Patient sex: M
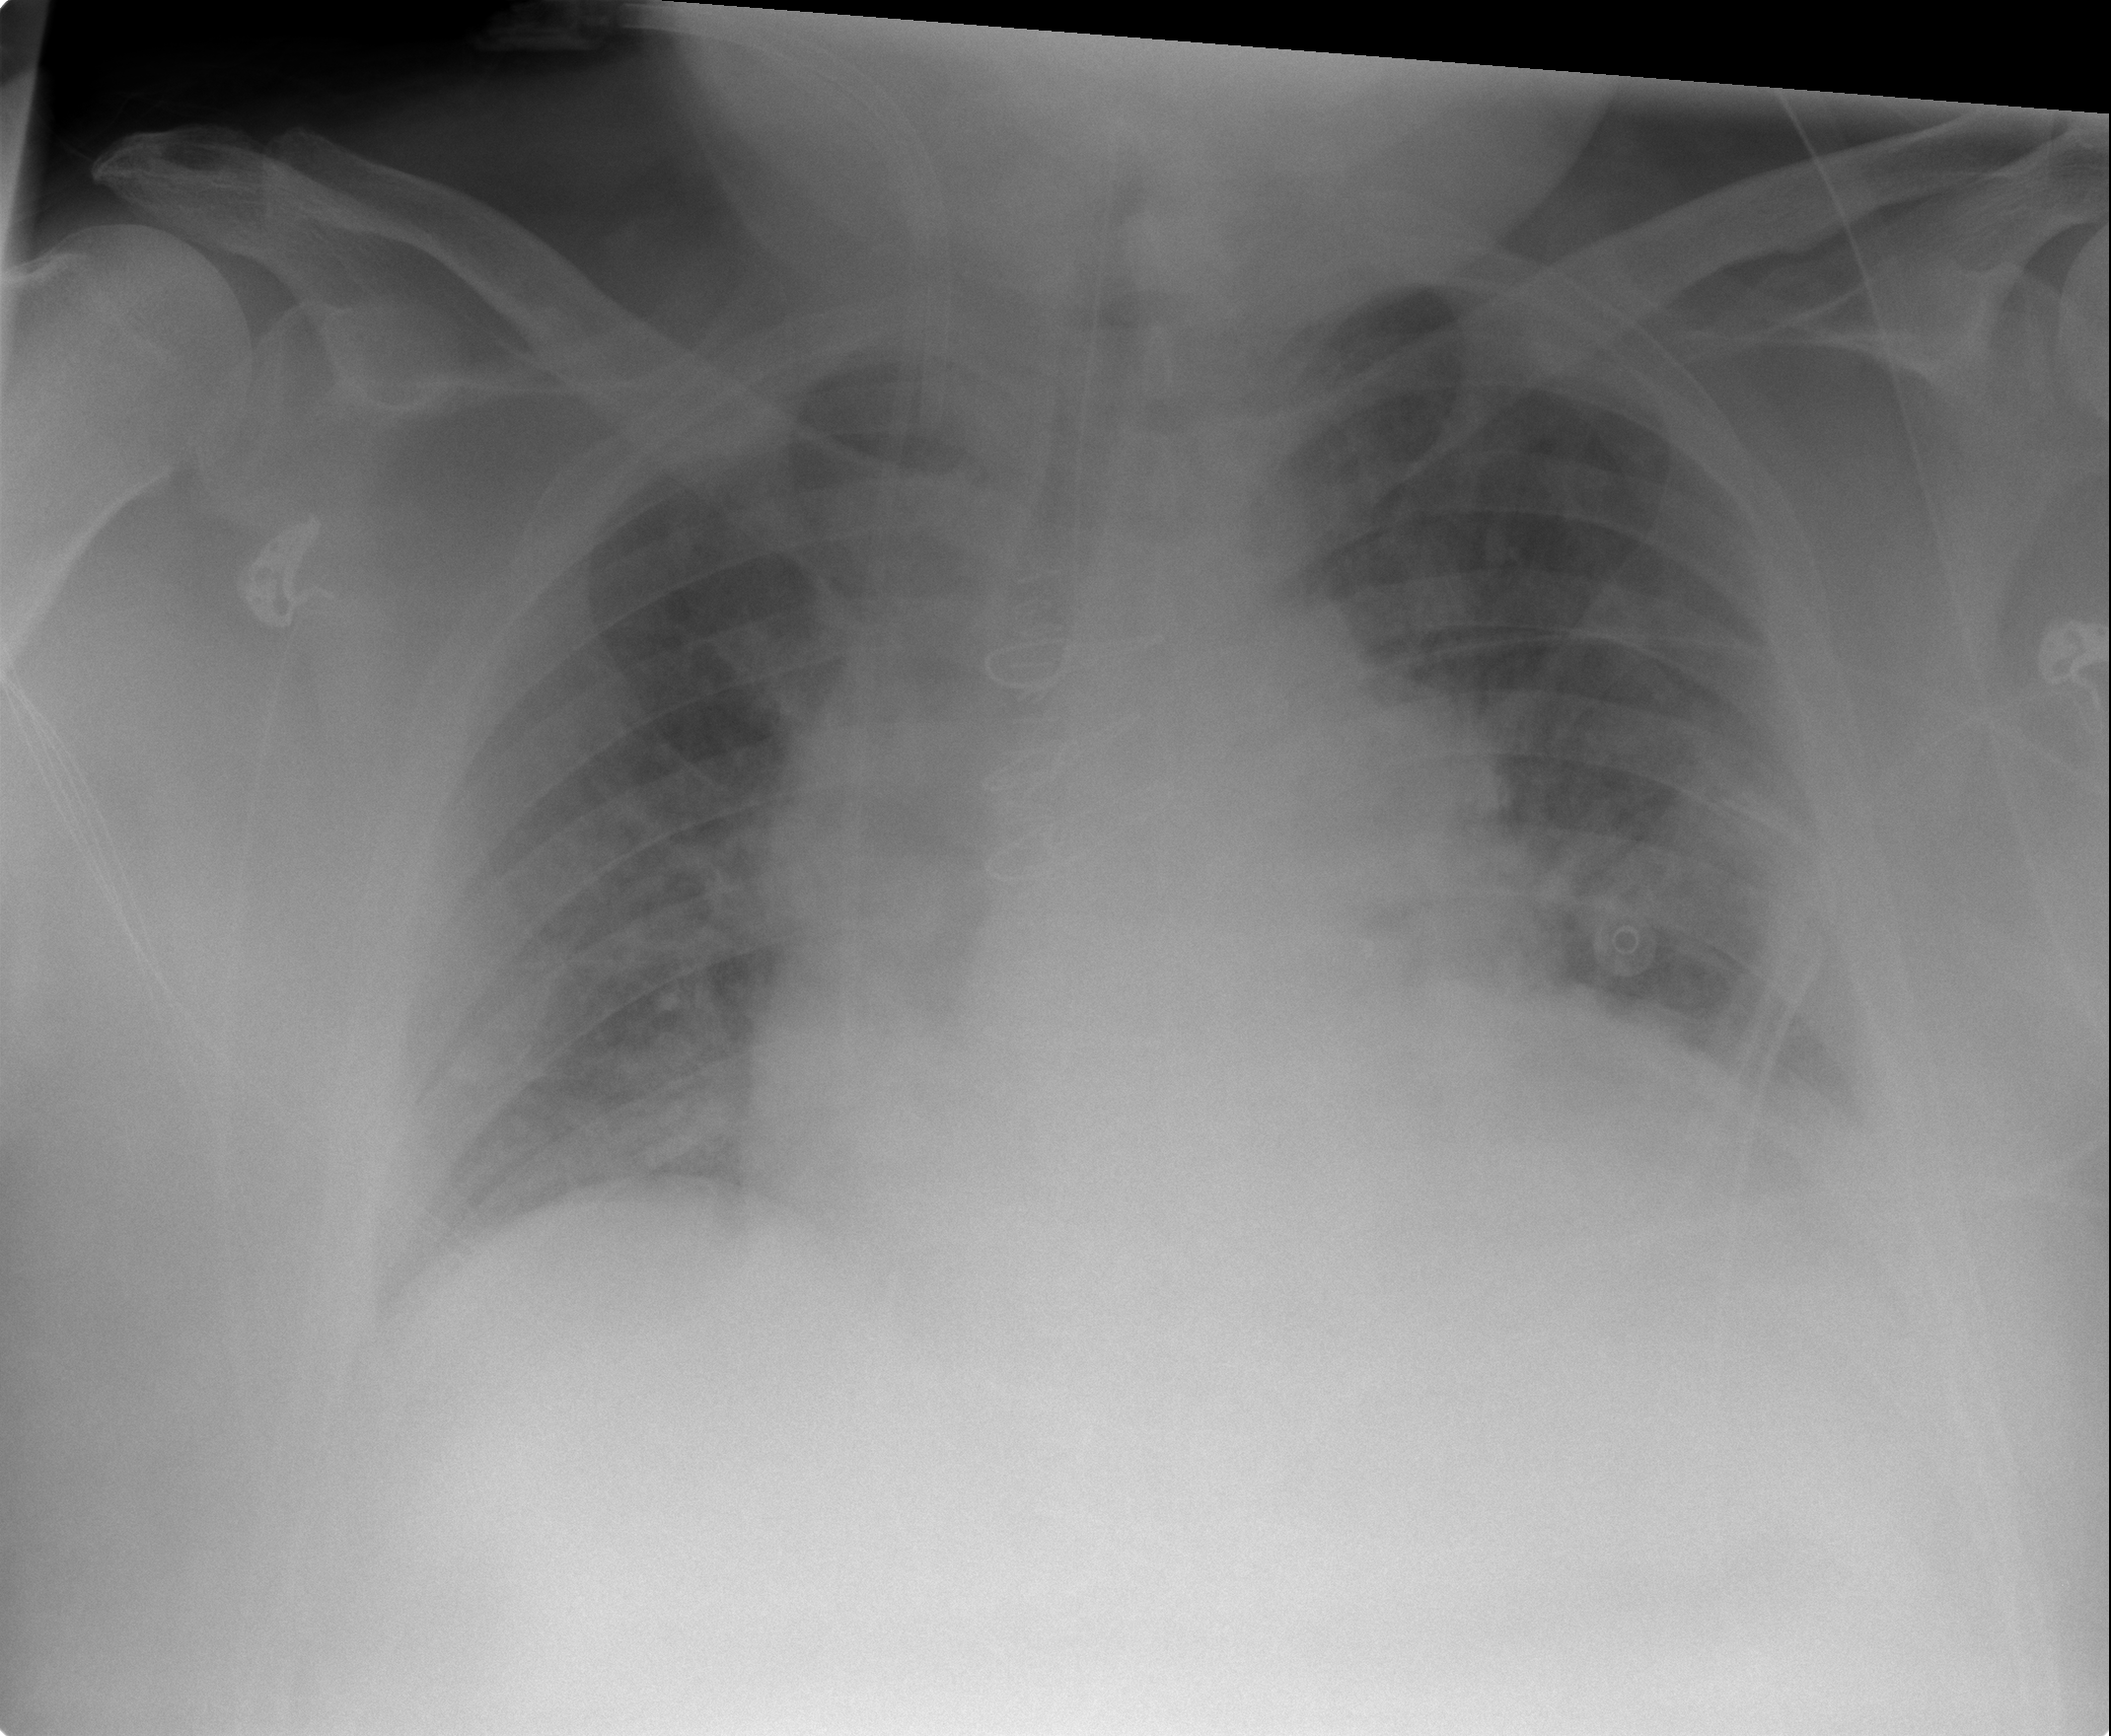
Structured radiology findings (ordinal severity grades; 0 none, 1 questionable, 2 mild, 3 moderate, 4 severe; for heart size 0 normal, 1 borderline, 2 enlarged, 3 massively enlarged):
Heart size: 2
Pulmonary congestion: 3
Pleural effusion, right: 2
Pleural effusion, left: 2
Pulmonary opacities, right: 1
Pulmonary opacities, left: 1
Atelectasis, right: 2
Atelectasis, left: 2